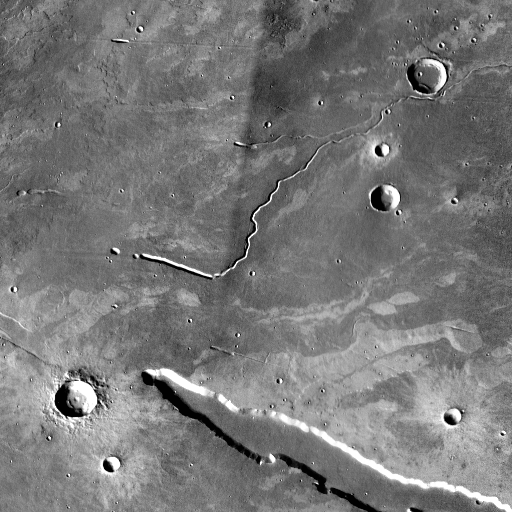
Crater classes present: Background, Other